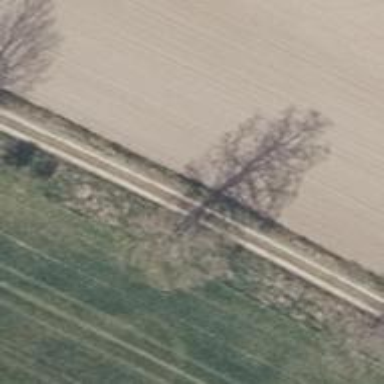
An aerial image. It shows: Deciduous broadleaved tree.